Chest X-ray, AP view. Patient: 18 years old, sex M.
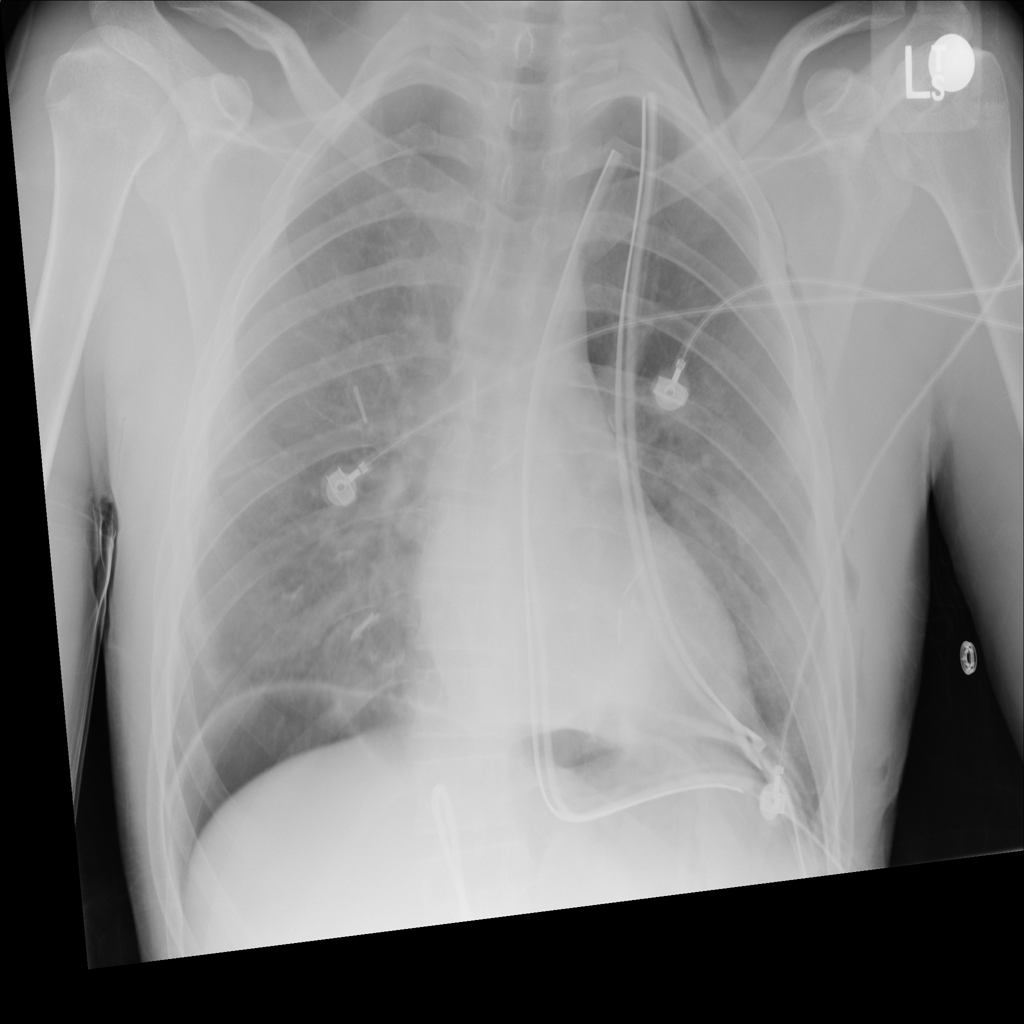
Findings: Pneumothorax